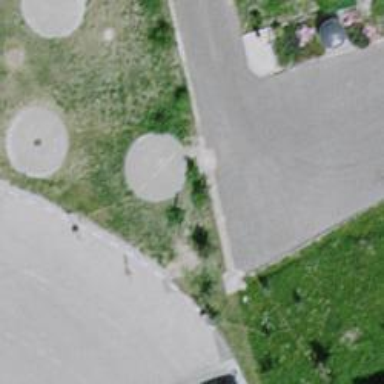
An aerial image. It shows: Picnic table located in leisure land area.